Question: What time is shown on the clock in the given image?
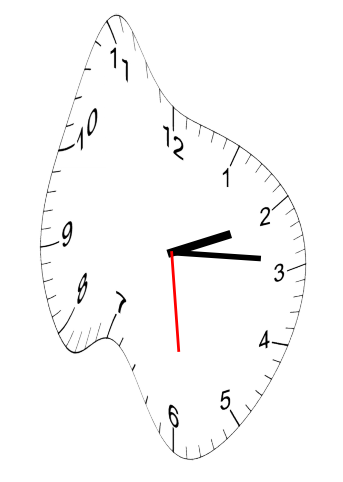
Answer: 02:14:29